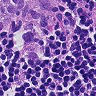
Metastatic tissue present: yes